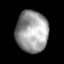
Tissue: lung
Cell type: Epithelial cells
Senescence score: 0.2136
Nuclear area (px): 1311
Mean DAPI intensity: 156.42